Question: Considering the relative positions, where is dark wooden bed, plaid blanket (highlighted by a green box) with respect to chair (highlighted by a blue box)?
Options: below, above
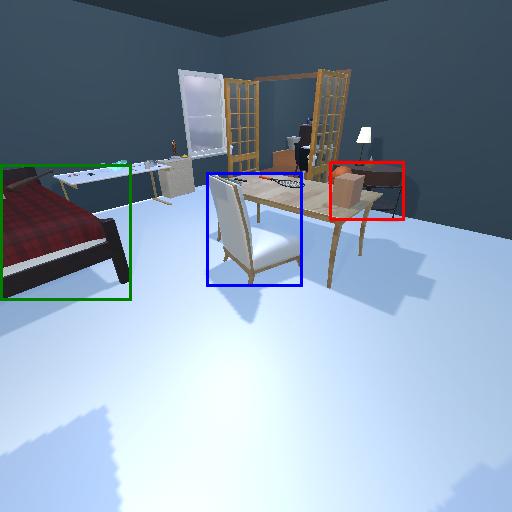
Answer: below